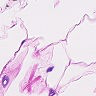
Metastatic tissue present: no